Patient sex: M
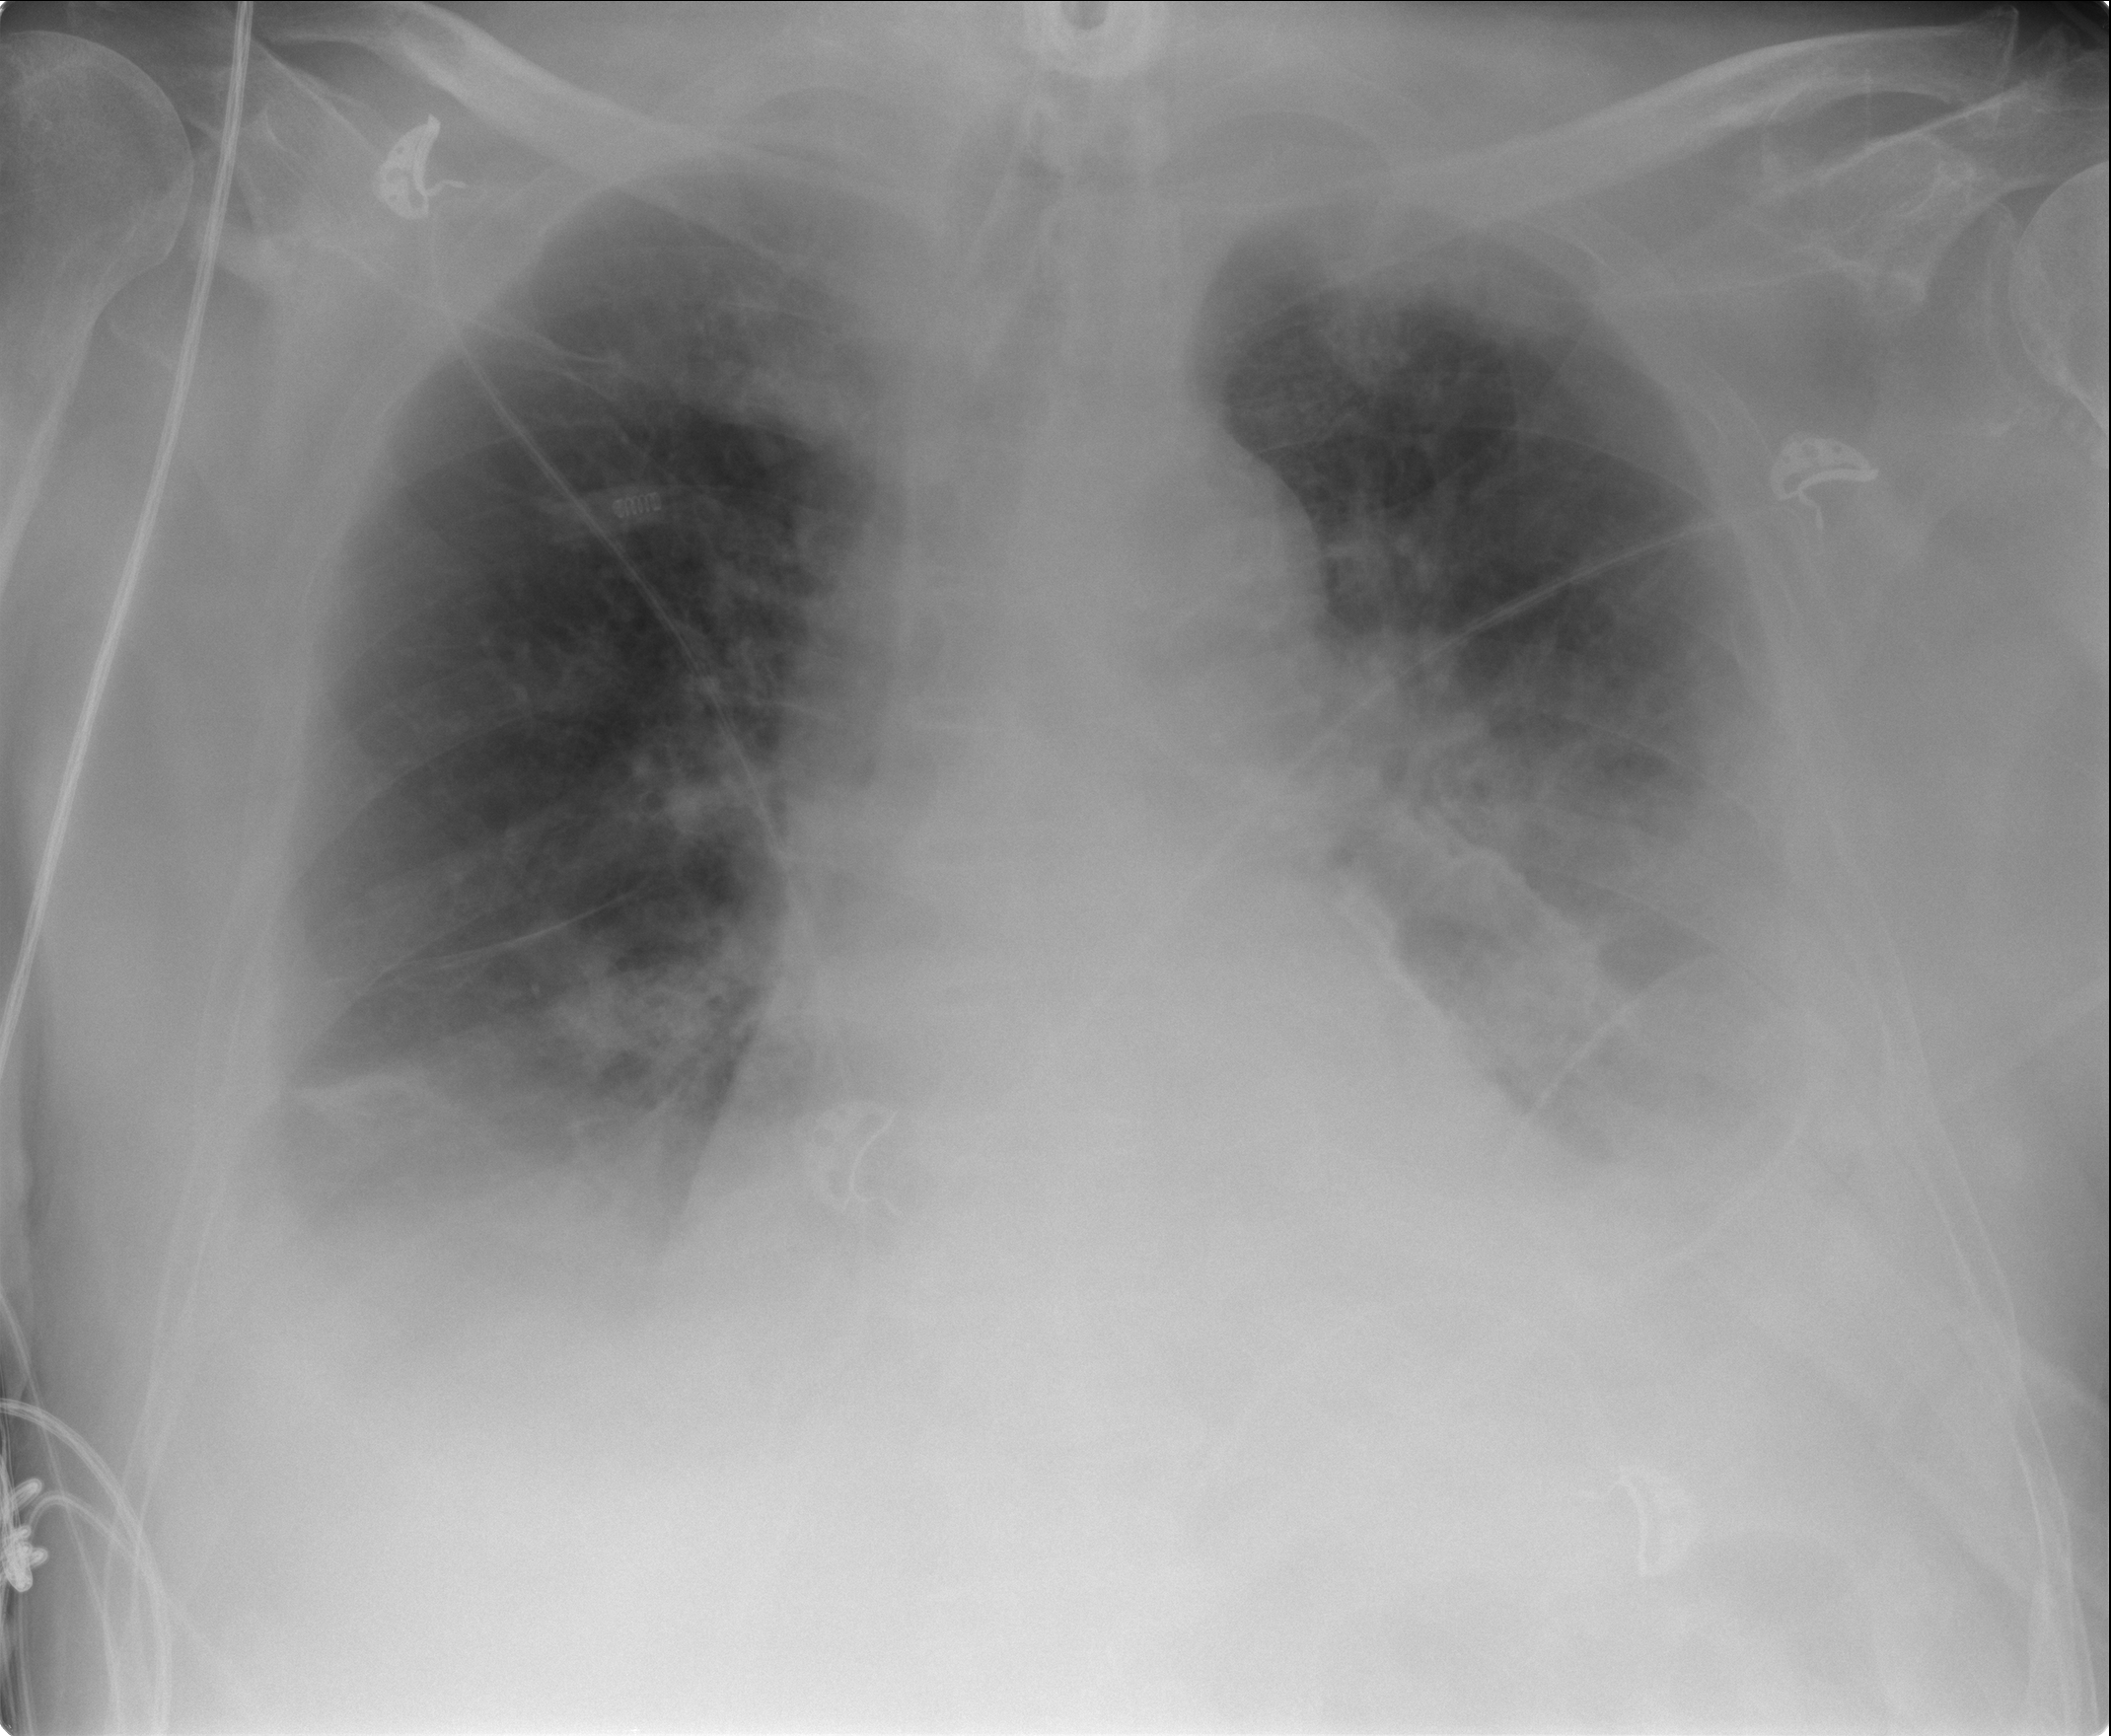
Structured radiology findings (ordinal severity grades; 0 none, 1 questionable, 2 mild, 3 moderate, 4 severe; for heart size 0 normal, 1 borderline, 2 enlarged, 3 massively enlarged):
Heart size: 1
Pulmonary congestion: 1
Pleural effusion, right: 2
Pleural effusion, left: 3
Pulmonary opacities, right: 0
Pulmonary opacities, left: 0
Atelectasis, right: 2
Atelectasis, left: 2